Field crop: tomato
Growth stage: 1
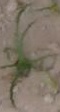
Species: cyperus